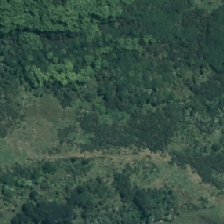
Land cover: grose_broom